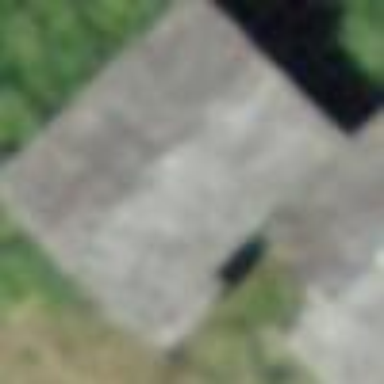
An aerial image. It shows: Cabin.